Question: In my Delphi 2009 application, I have this window:

It has a TPageControl that has a TTabSheet on it as well as buttons at the bottom that operate on all sheets.
On the left of the TTabSheet is a TElXTree (a tree/grid component by LMD) and on the right of the TTabSheet is a TPanel containing buttons specific to just this sheet.
When I have a row selected in the TElXTree, and I click on any button in either set of buttons, the buttons all work fine.
Now within the TElXTree, the column labelled "Text" is editable with an Inplace-Editor supplied with TElXtree. When I click on the Text, it goes into edit mode.
When in edit mode, when I click anywhere in the TElXTree (e.g. on the checkbox), it will exit the editor AND process the command (i.e. check or uncheck the checkbox). However, when in edit mode, when I click on any button in either set of buttons, it will simply exit the inplace-editor and NOT process the button. I then have to click on the button again to process that button.
Is there something simple that I am not doing or not understanding here that would allow me to click on one of those buttons and allow it to both exit my inplace editor AND process the button?
---
Followup:
Thanks to @NGLN's answer, I got my workaround. I used his Application.OnMessage method, which I was previously using anyway for some Drag and Drop code. I had to make some changes though, and this is what I came up with:
'''
procedure TMainForm.AppMessageHandler(var Msg: TMsg; var Handled: Boolean);
var
P: TPoint;
begin
if Msg.message = WM_LBUTTONDOWN then
if Screen.ActiveControl <> nil then
if Screen.ActiveControl.ClassNameIs('TElInpEdit') then
begin
GetCursorPos(P);
{ When in the inplace editor, I need to go to its parent ElXTree }
{ because the ElXTree does not have the problem. }
{ Only components outside the ElXTree do }
with Screen.ActiveControl.Parent do
if not PtInRect(ClientRect, ScreenToClient(P)) then begin
{ The WM_Killfocus didn't work for me, but it gave me this idea: }
{ 1. Complete the operation, and 2. Simulate the mouse click }
InplaceEdit.CompleteOperation(true);
Mouse_Event(MOUSEEVENTF_ABSOLUTE or MOUSEEVENTF_LEFTDOWN, 0, 0, 0, 0);
Mouse_Event(MOUSEEVENTF_ABSOLUTE or MOUSEEVENTF_LEFTUP, 0, 0, 0, 0);
{ Then skip the regular handling of this WM_LBUTTONDOWN }
Handled := true;
end;
end;
end;
'''
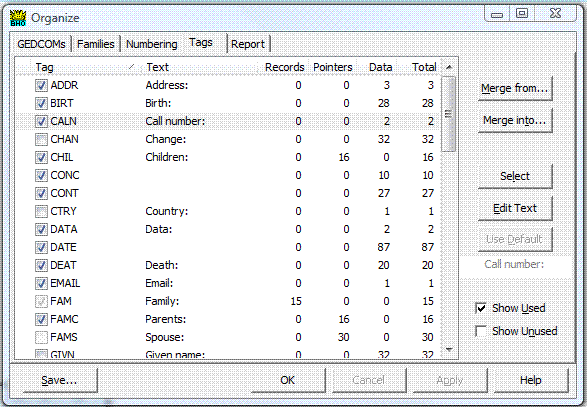
Answer: It indeed looks like a bug. Two possible (nasty) workarounds:
Via Application.OnMessage:
'''
procedure TMainForm.ApplicationEventsMessage(var Msg: tagMSG;
var Handled: Boolean);
var
P: TPoint;
begin
if Msg.message = WM_LBUTTONDOWN then
if Screen.ActiveControl <> nil then
if Screen.ActiveControl.ClassNameIs('TElInpEdit') then
begin
GetCursorPos(P);
with Screen.ActiveControl do
if not PtInRect(ClientRect, ScreenToClient(P)) then
Perform(WM_KILLFOCUS, 0, 0);
end;
end;
'''
Or subclass the component:
'''
type
TElXTree = class(ElXTree.TElXTree)
private
procedure CMMouseLeave(var Message: TMessage); message CM_MOUSELEAVE;
end;
TForm1 = class(TForm)
ElXTree1: TElXTree;
...
procedure TElXTree.CMMouseLeave(var Message: TMessage);
var
P: TPoint;
begin
GetCursorPos(P);
if not PtInRect(ClientRect, ScreenToClient(P)) then
if Screen.ActiveControl <> nil then
if Screen.ActiveControl.ClassNameIs('TElInpEdit') then
Screen.ActiveControl.Perform(WM_KILLFOCUS, 0, 0);
inherited;
end;
'''
Note: this one is not preferred since it alters the behaviour of the component: just hovering the mouse outside of the grid closes the inplace editor. But I added it because it might bring others to other solutions.